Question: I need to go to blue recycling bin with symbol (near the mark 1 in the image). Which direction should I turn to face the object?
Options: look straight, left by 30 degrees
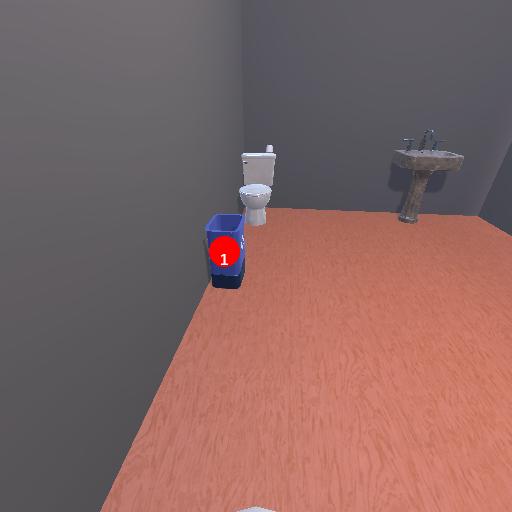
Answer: look straight